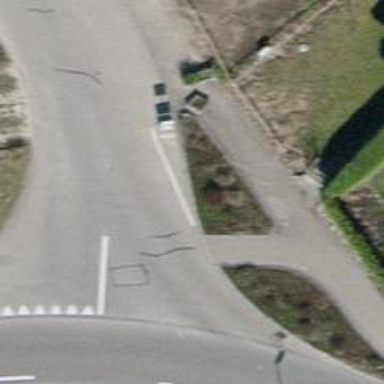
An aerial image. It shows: Sidewalk with sett surface.